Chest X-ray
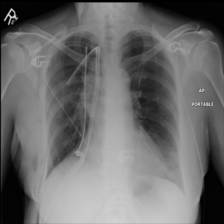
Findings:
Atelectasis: negative
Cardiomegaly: negative
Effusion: negative
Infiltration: negative
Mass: negative
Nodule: negative
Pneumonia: negative
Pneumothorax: positive
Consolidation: negative
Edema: negative
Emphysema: negative
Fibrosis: negative
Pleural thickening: negative
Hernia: negative